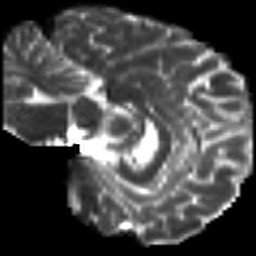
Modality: T2w
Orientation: sagittal
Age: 23
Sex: female
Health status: healthy
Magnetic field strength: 3 T
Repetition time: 9 s
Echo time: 0.093 s